Question: I have a data frame "myframe":
'''
> myframe
myframe
exp obs
8 6 10
9 7 11
10 7 10
12 7 9
17 9 8
29 7 8
31 7 7
37 5 5
43 9 12
'''
and I want to plot the two columns.
'''
plot(myframe$exp,myframe$obs)
'''
and I get

Why is this happening and how do I fix it?
Here is the output of dput(myframe):
'''
> dput(myframe)
dput(myframe)
structure(list(exp = c(6L, 7L, 7L, 7L, 9L, 7L, 7L, 5L, 9L), obs = structure(c(1L,
2L, 1L, 19L, 18L, 18L, 17L, 16L, 3L), .Label = c("10", "11",
"12", "13", "14", "15", "16", "17", "18", "19", "20", "21", "22",
"23", "25", "5", "7", "8", "9", "b", "y"), class = "factor")), .Names = c("exp",
"obs"), row.names = c(8L, 9L, 10L, 12L, 17L, 29L, 31L, 37L, 43L
), class = "data.frame")
>
'''
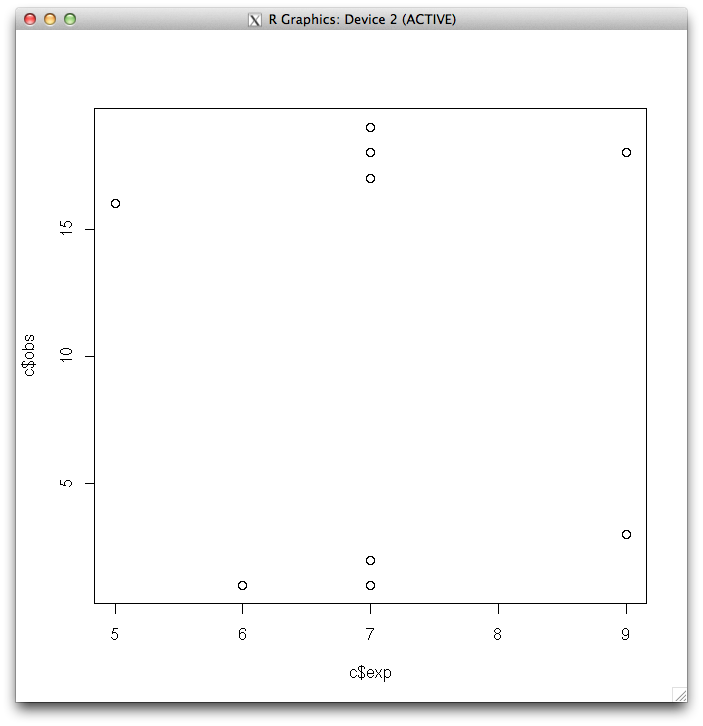
Answer: obs is being treated as a factor right now. You can convert it to numeric using the following code
'''
myframe$obs <- as.numeric(levels(myframe$obs))[myframe$obs]
'''
Plotting should work just fine now.